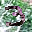
Label: 3